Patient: sex F, age 57
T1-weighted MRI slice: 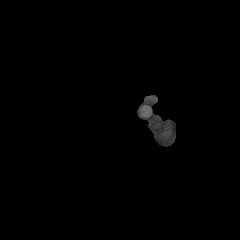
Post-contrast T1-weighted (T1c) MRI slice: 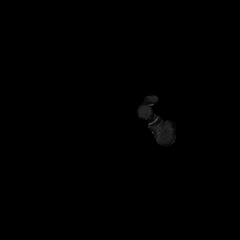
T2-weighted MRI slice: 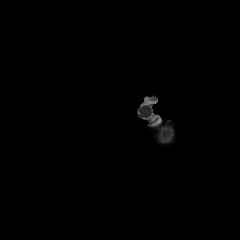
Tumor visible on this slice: no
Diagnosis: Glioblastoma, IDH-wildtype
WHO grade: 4